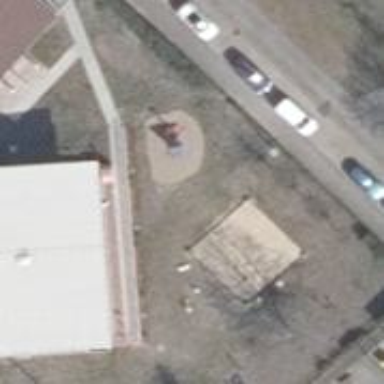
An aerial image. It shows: Playground with slide.